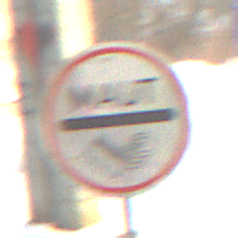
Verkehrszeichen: MautflichtigeStrecke
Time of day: MorningAfternoon
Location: Roofed (Suburban)
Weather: PartlyCloudy
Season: Winter
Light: Natural